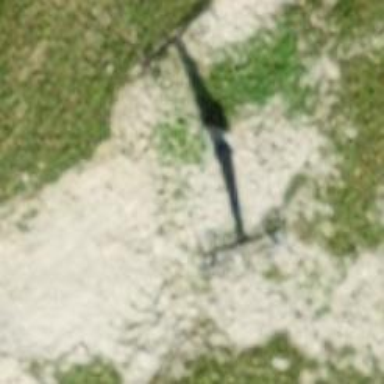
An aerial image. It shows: Pylon for aerialway.